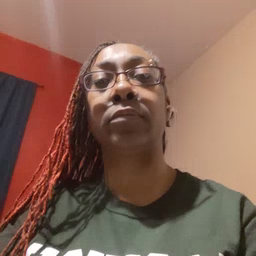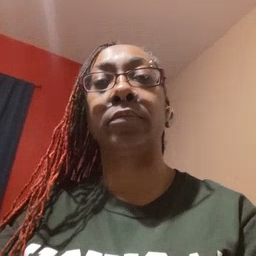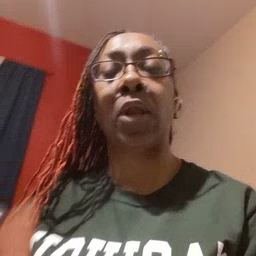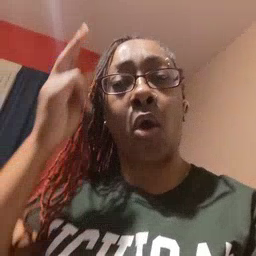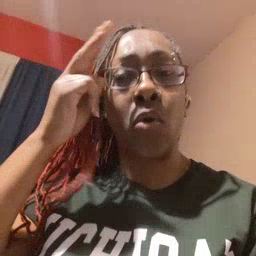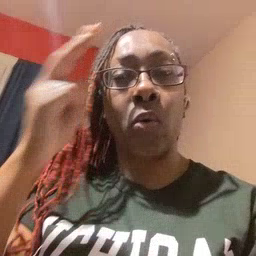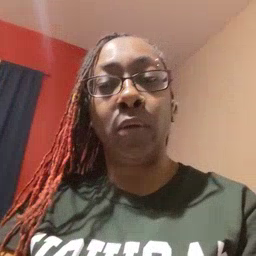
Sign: uncle